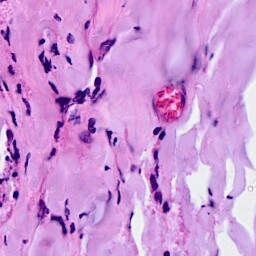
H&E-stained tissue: Breast